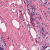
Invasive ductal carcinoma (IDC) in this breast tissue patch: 0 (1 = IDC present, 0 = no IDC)